Question: I'm writing an Add-In for Outlook 2010 that should get the total number of people the recieving the email.
I can get the email property fairly easily with the following code:
'''
Dim mailItem As MailItem
mailItem = Globals.ThisAddIn.Application.ActiveInspector.CurrentItem
'''
<URL> exposes some properties like:
- <URL>
However, if the email is going out to a <URL>, 'mailItem.Recipients.Count' will only return a value of '1', even though multiple people will get the email.
Is there a way to query the total number of recipients within a contact group?
On some level it has to be possible, because Outlook will even do some of it for you:

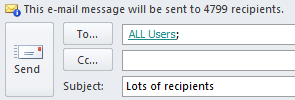
Answer: Loop through all recipients in the 'MailItem.Recipients' collection. For each recipient if the 'Recipient.AddressEntry' property is not null, read the 'AddressEntry.Members' property (returns AddressList object). If it is not null, recursively process each member of the list.
Like this:
'''
Private Function GetAllRecipients(ByVal mailItem As MailItem) As List(Of String)
Dim allRecipients As New List(Of String)
For Each rec As Recipient In mailItem.Recipients
If rec.AddressEntry IsNot Nothing Then
AddAddressEntryMembers(allRecipients, rec.AddressEntry)
End If
Next
Return allRecipients.Distinct.ToList()
End Function
Private Sub AddAddressEntryMembers(ByRef allRecipients As List(Of String),
ByVal addressEntry As AddressEntry)
If addressEntry.Members Is Nothing Then
allRecipients.Add(addressEntry.Address)
Else
For Each member As AddressEntry In addressEntry.Members
AddAddressEntryMembers(allRecipients, member)
Next
End If
End Sub
'''
To get the number of recipients just call the return the list and call 'Count':
'''
Dim totalRecipients = GetAllRecipients(mailItem).Count()
'''